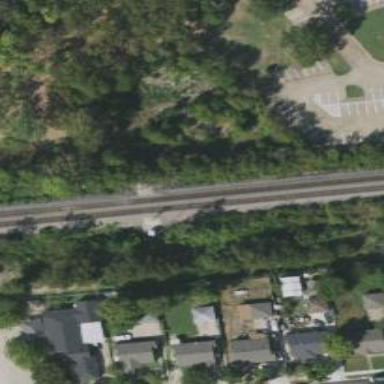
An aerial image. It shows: Railway signal.